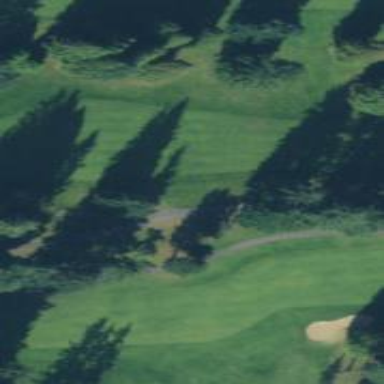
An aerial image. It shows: Golf cartpath that is also road path.